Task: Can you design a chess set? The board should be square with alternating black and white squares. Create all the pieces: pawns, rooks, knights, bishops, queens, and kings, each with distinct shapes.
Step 1340:
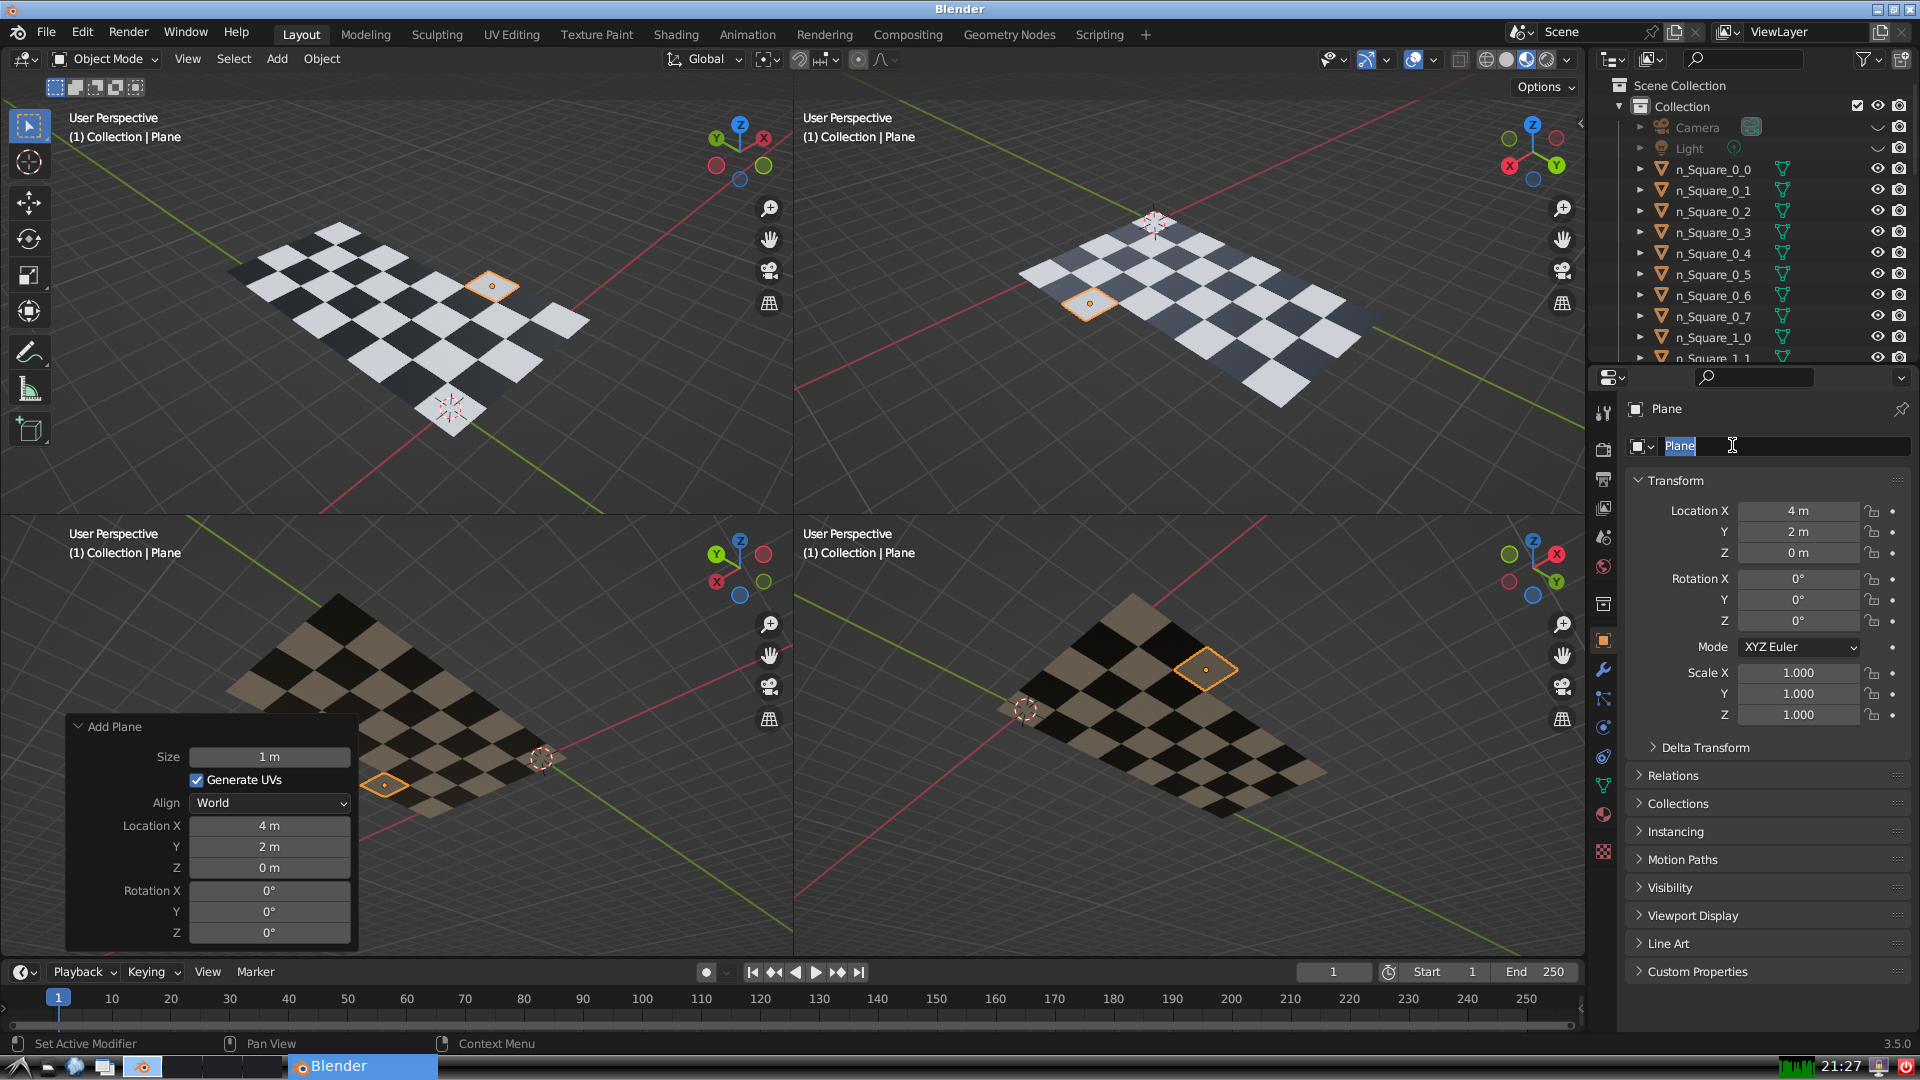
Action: input_text: n_Square_4_2